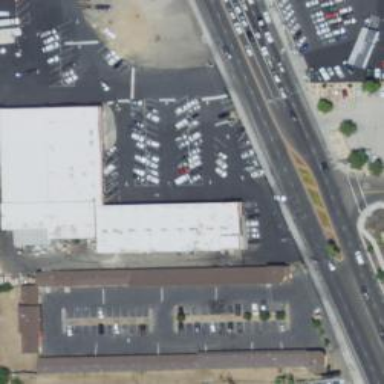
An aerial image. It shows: Parking area with surface.